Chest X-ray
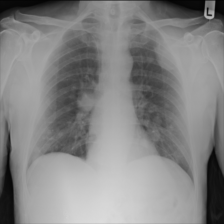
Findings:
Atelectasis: negative
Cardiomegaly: negative
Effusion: negative
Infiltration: negative
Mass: negative
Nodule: negative
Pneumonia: negative
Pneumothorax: negative
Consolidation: negative
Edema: negative
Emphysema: negative
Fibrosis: negative
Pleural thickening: negative
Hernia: negative